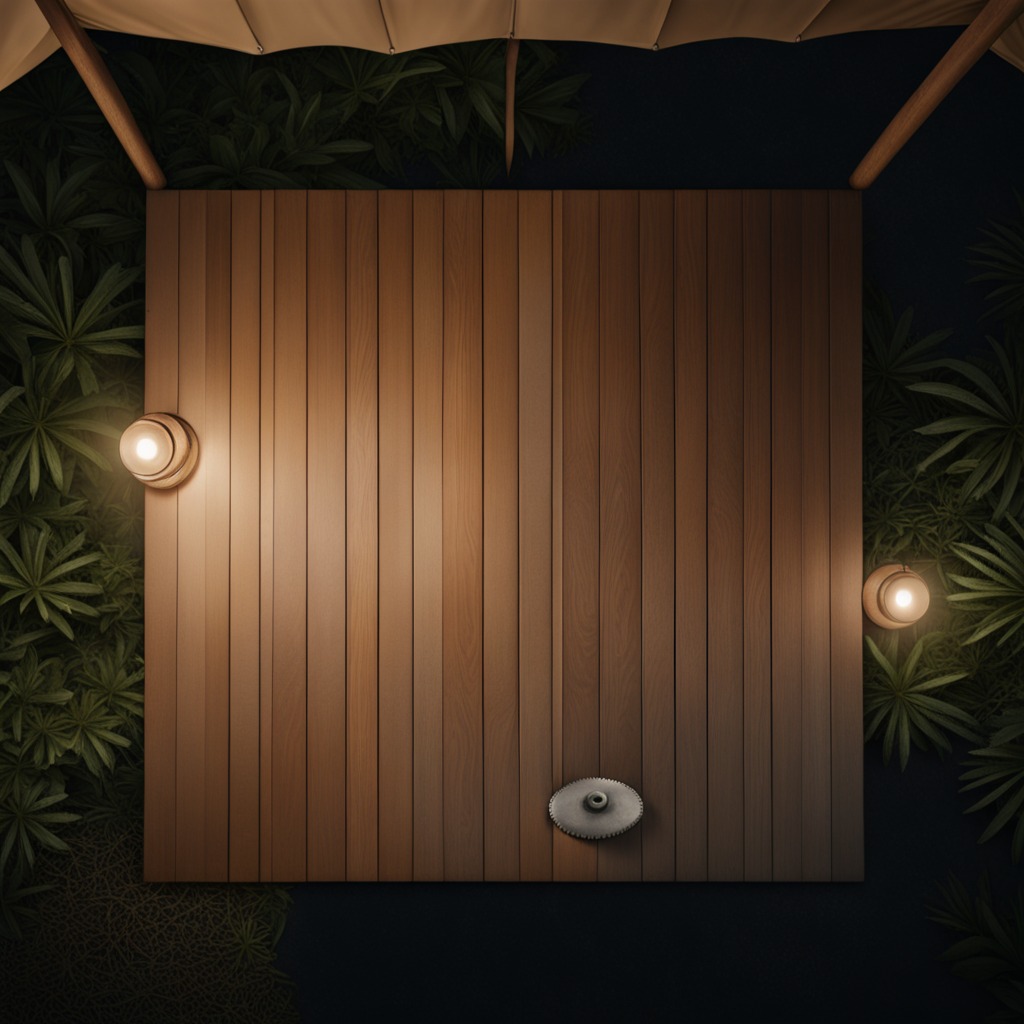
A steel gear with teeth is lying on a wooden table.